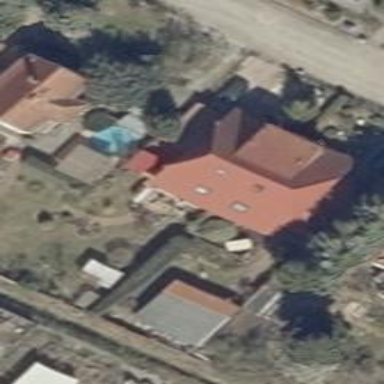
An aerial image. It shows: Half-hipped roof semidetached house.